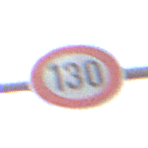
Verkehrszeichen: Geschwindigkeit130
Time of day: Midday
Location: Outdoor (Nature)
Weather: PartlyCloudy
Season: NotSpecified
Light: Natural